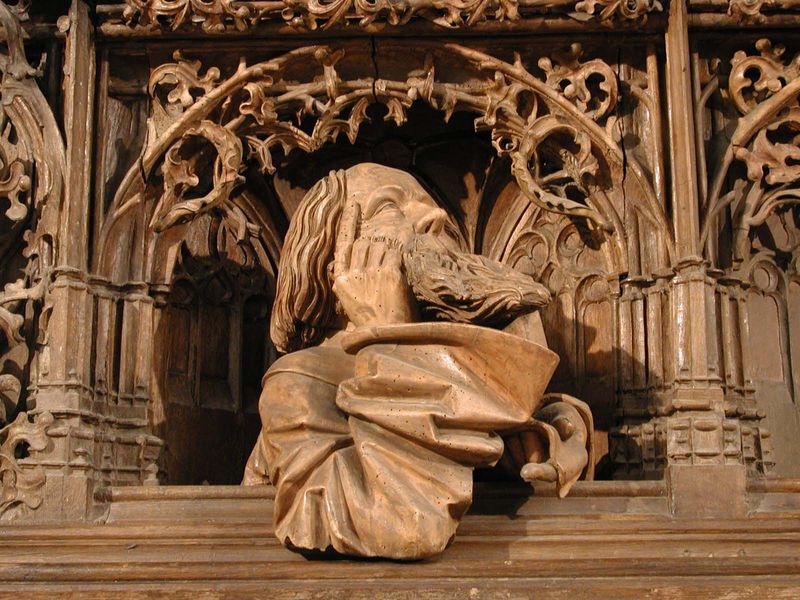
Titel: Lorch, Hochaltar in St. Martin
Künstler: Hans Bilder
Standort: Lorch, Pfarrkirche St. Martin (EU - D - RP)
Schlagwörter: blätter, hand, laub, mann, fenster, finger, haar, holz, nase, stirn, blick, bart, augen, falten, sockel, ärmel, kirche, auge, gewand, haare, gotik, ranken, skulptur, statue, relief, bogen, treppe, detail, bronze, faltenwurf, nachdenken, nische, denker, altar, schnitzerei, gesims, dienste, heiliger, sakral, geschnitzt, masswerk, fialen, baumeister, chorgestühl, holzwürmer, hoilz, holzwurmlöcher